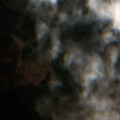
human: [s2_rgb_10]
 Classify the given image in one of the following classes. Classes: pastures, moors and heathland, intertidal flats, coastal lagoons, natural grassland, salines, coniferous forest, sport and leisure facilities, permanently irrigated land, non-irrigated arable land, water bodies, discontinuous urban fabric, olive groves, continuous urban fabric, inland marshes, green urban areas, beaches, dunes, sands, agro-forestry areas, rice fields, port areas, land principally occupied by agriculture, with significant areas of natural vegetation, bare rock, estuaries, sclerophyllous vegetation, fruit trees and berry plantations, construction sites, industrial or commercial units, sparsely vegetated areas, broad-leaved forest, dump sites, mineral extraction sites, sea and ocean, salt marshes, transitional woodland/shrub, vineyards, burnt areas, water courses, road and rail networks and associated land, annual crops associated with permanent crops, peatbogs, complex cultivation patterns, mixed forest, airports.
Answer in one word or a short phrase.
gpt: coniferous forest, natural grassland, transitional woodland/shrub